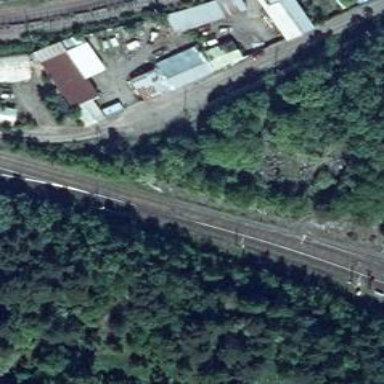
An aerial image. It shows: Railway signal.